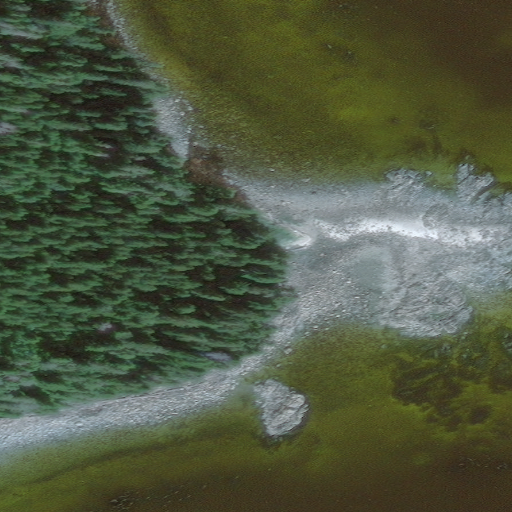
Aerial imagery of cape in Alaska named North Point containing only unknown